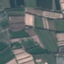
Land use / land cover: PermanentCrop